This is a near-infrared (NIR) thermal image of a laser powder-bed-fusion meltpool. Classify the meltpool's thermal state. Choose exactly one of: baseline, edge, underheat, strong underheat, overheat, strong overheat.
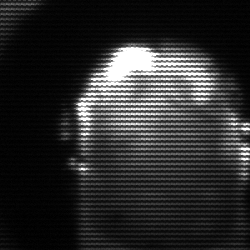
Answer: baseline